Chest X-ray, AP view. Patient: 64 years old, sex F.
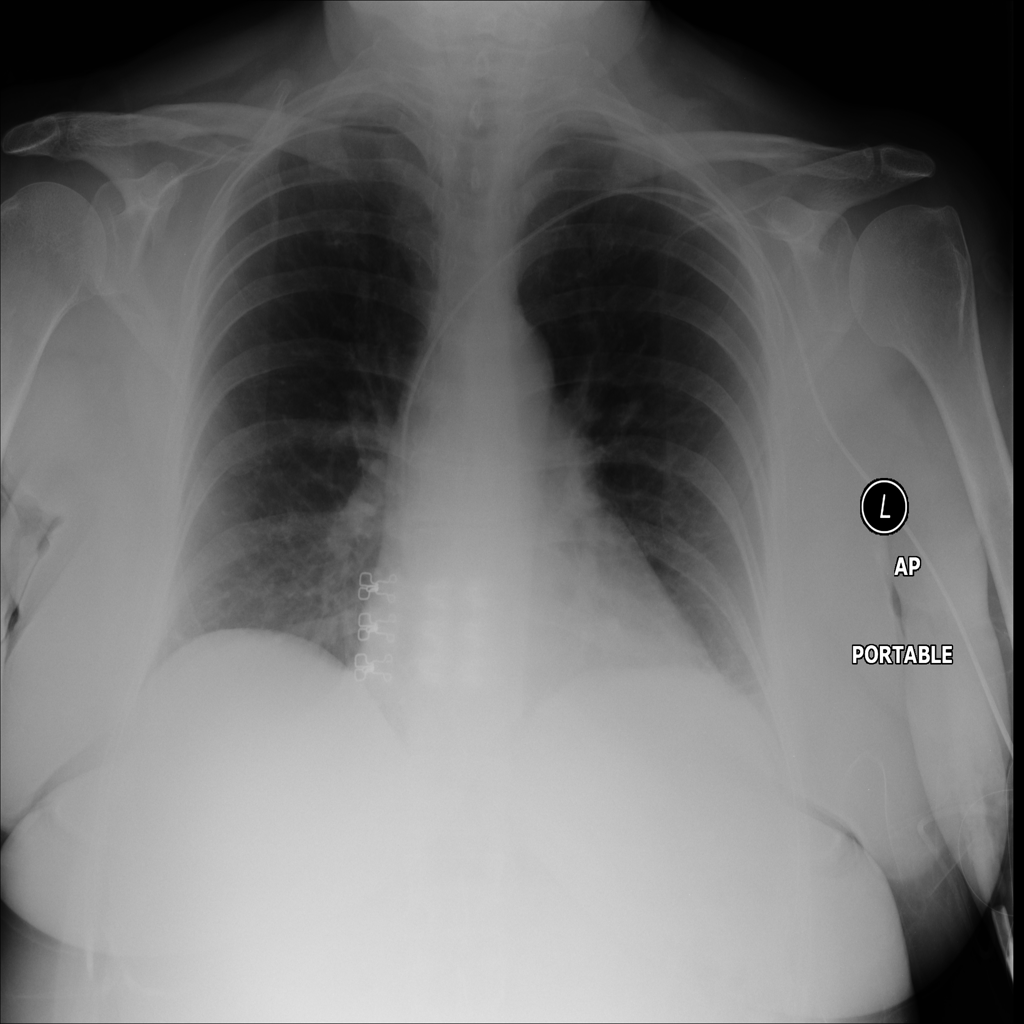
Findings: No Finding